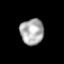
Tissue: prostate
Cell type: Epithelial cells
Senescence score: 0.2884
Nuclear area (px): 594
Mean DAPI intensity: 172.825